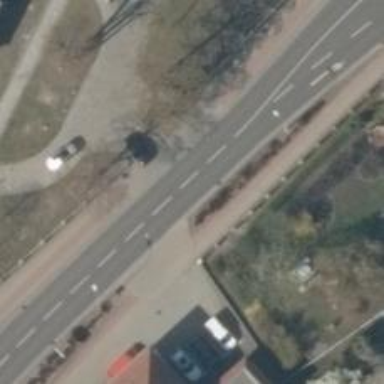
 with sidewalks on both sides and cycle track."